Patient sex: M
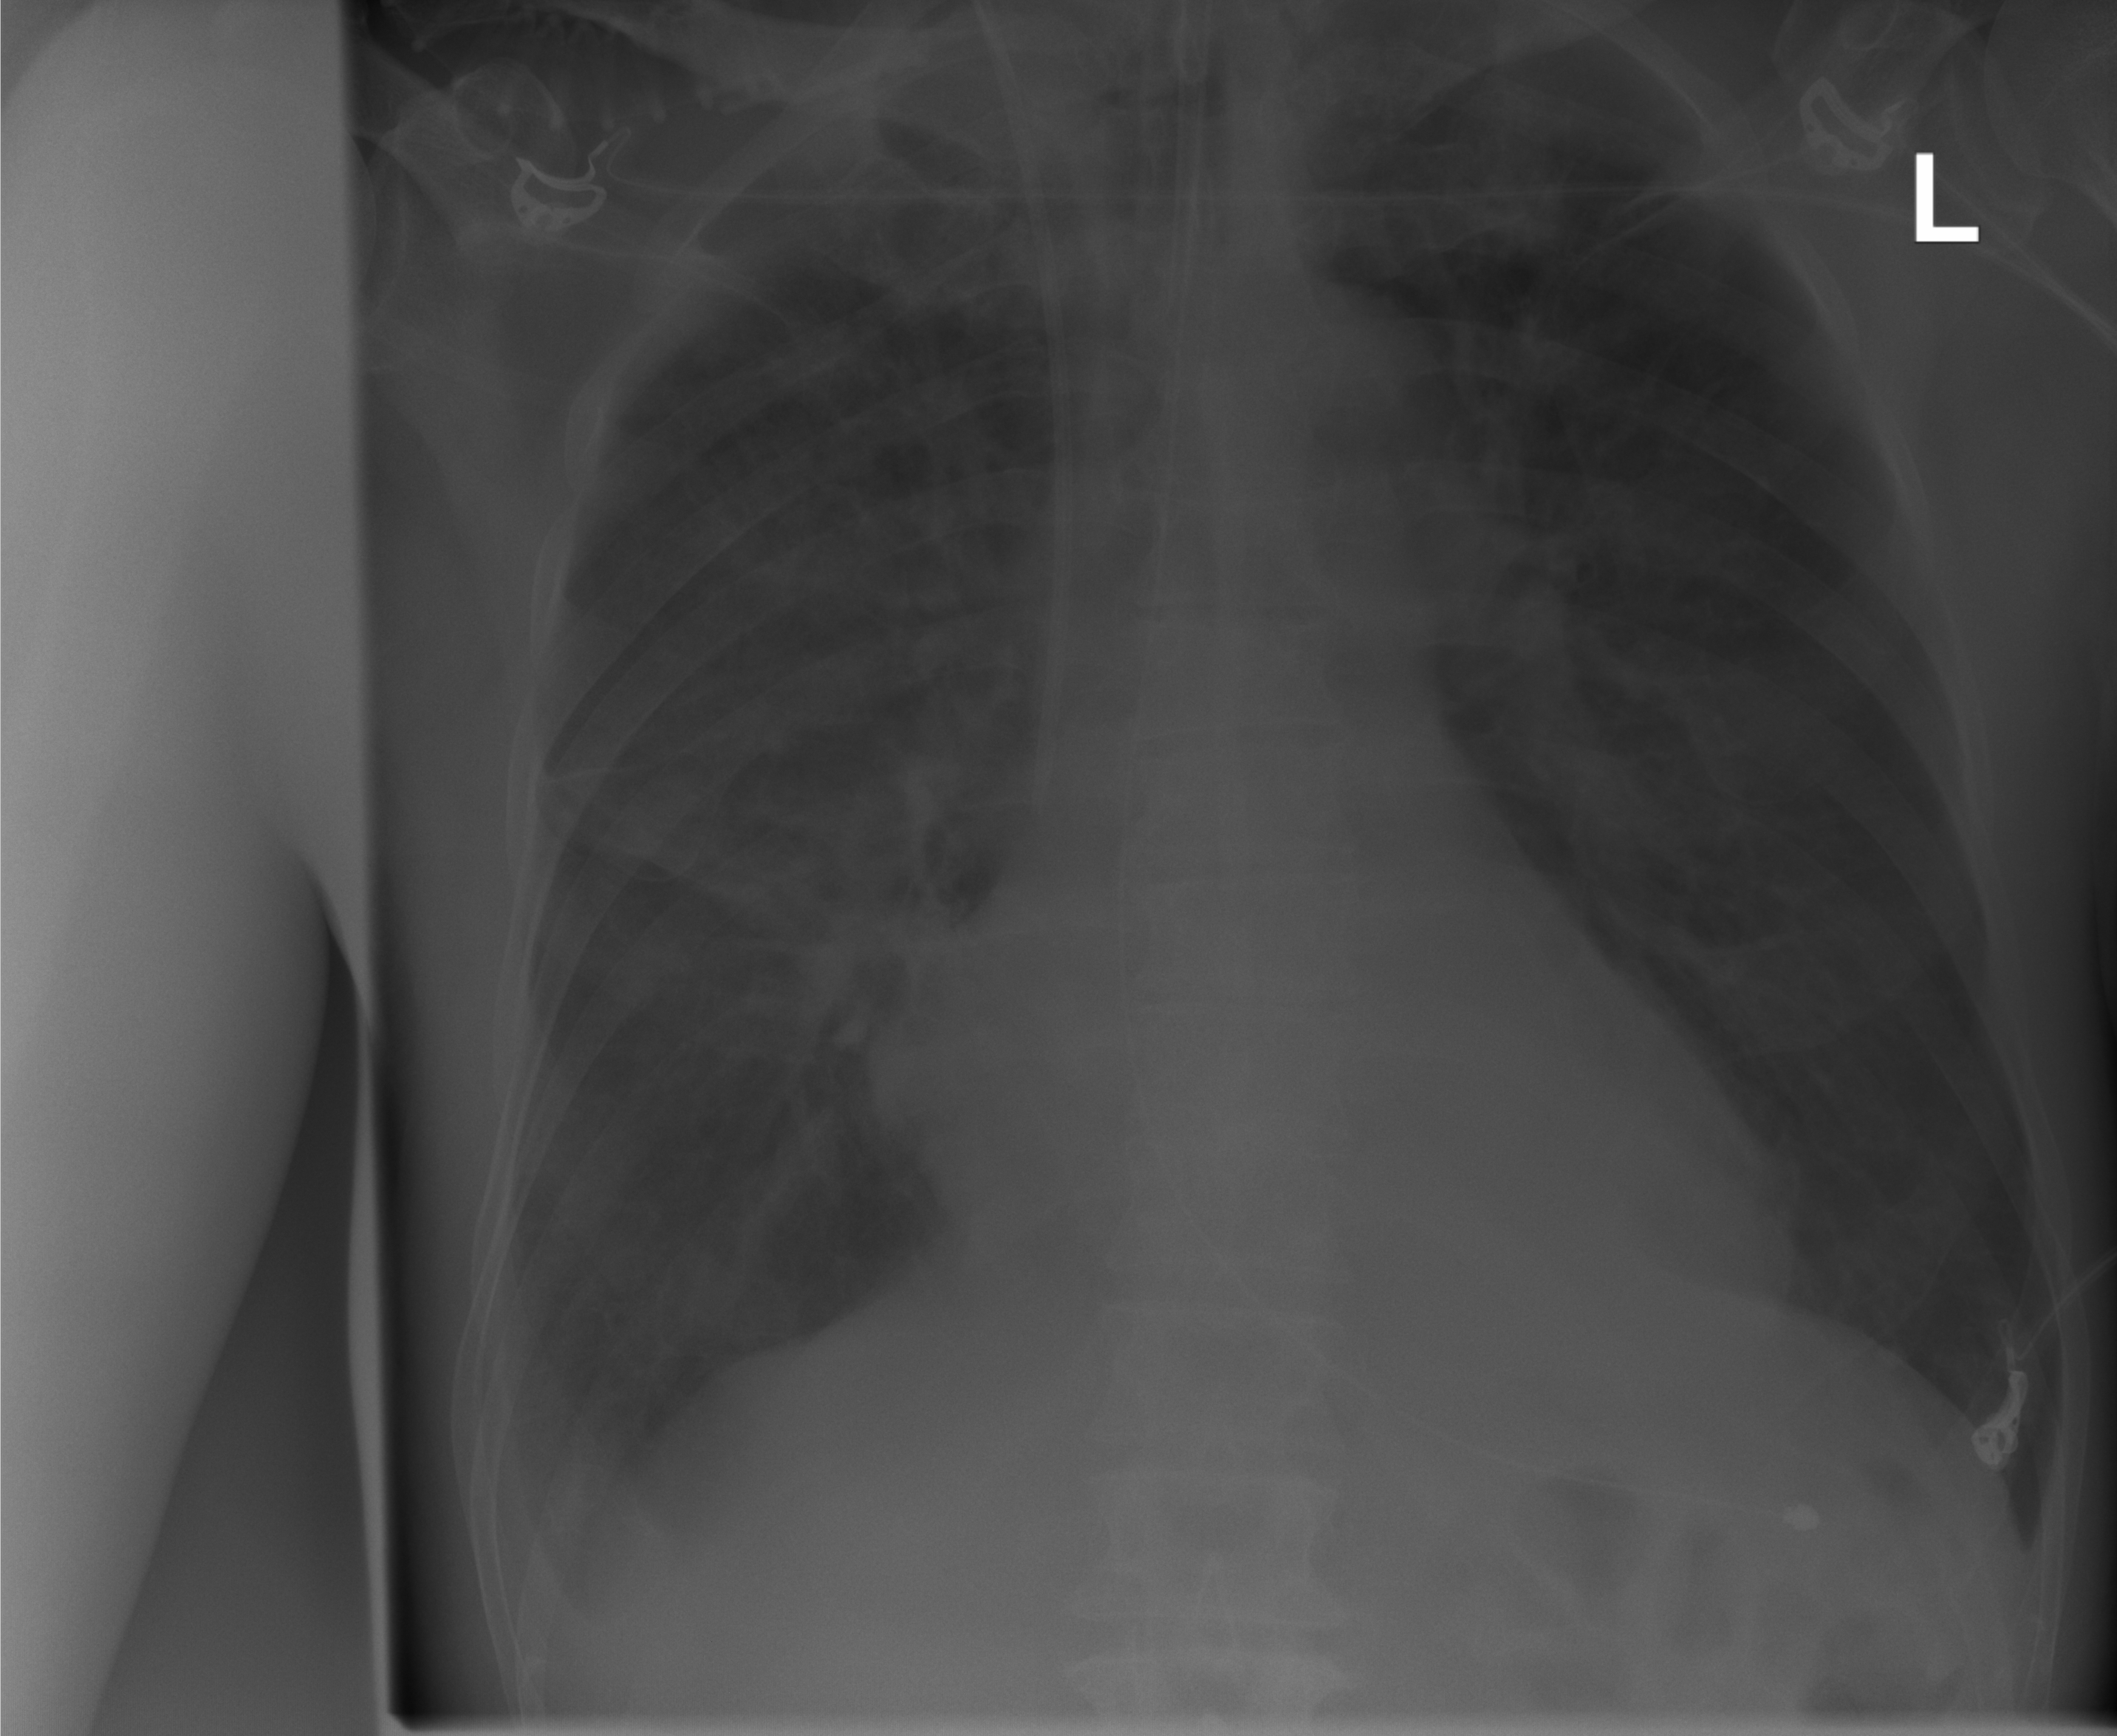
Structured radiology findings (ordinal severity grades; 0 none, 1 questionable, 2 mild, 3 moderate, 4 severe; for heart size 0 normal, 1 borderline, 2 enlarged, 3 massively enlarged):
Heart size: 0
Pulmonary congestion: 0
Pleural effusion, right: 0
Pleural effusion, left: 0
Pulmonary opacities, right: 2
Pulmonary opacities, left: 0
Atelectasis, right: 0
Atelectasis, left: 0